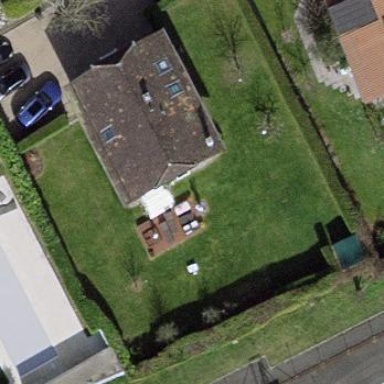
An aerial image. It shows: Garden enclosed by fence.